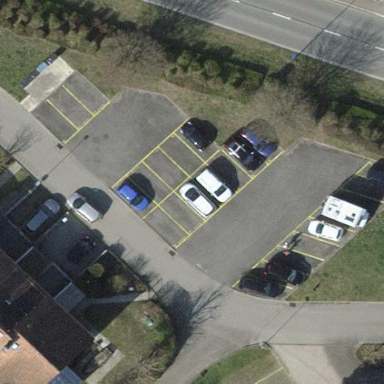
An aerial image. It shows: Parking area with surface.